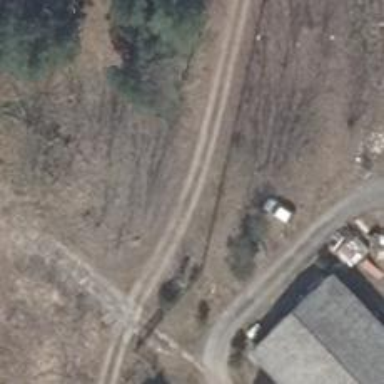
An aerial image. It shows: Path.